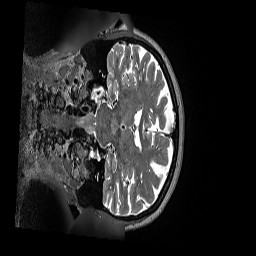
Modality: T2w
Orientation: coronal
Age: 80
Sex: female